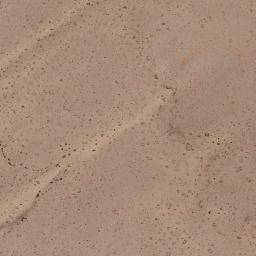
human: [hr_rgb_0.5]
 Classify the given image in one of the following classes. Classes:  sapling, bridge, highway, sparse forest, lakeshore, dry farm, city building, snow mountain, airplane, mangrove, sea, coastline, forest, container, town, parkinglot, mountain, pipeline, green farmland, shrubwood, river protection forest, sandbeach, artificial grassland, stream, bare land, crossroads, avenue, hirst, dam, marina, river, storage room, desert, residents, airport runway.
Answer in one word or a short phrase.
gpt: desert